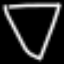
Label: diamond